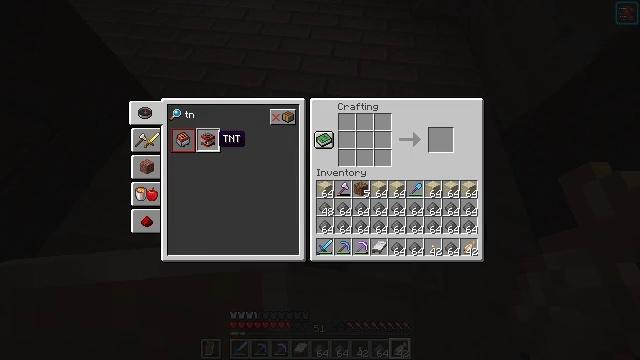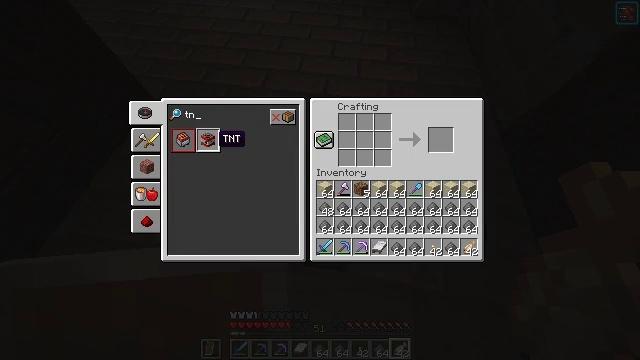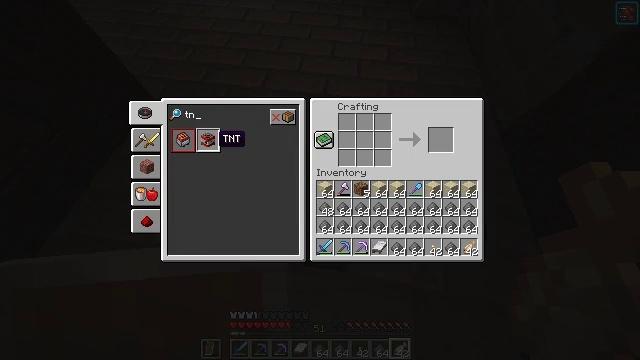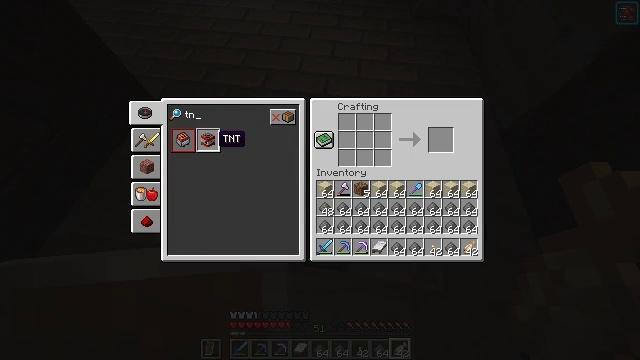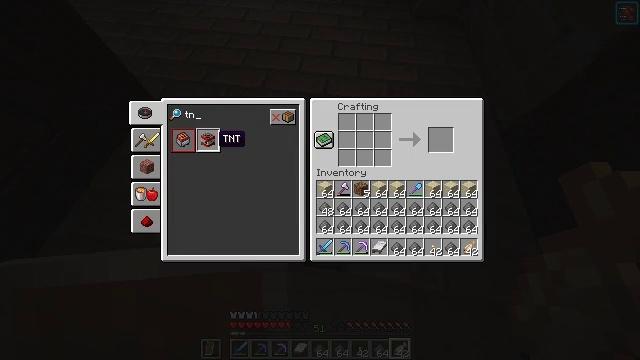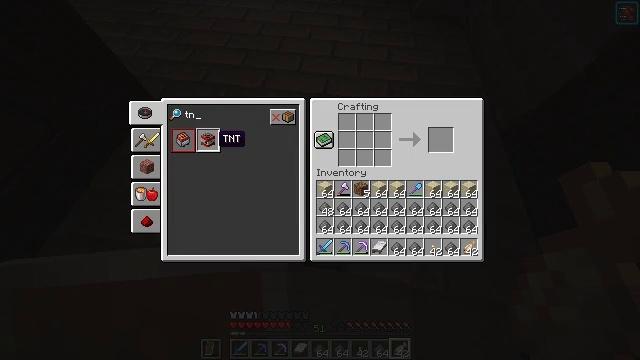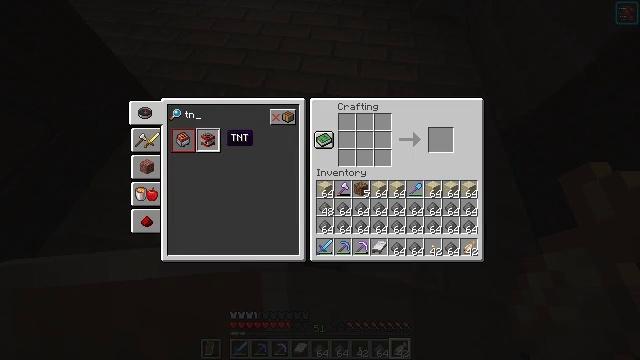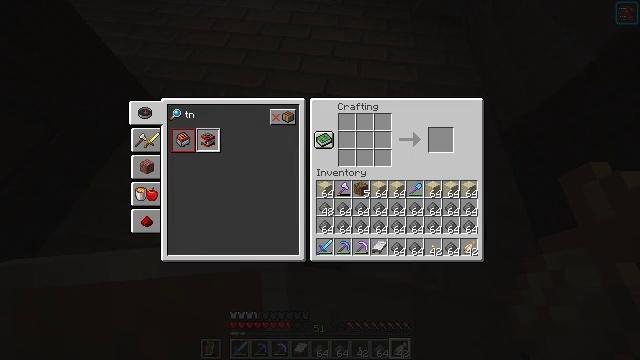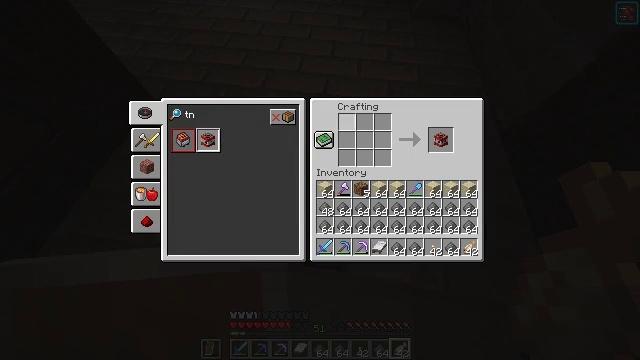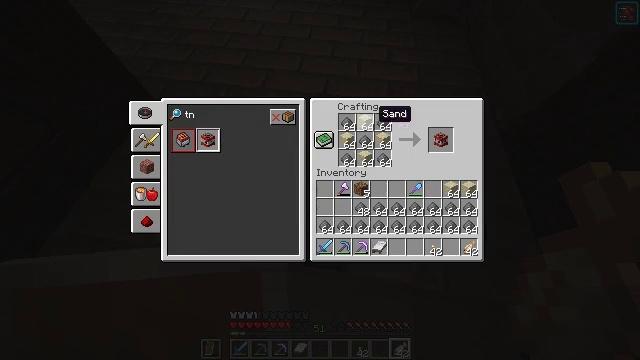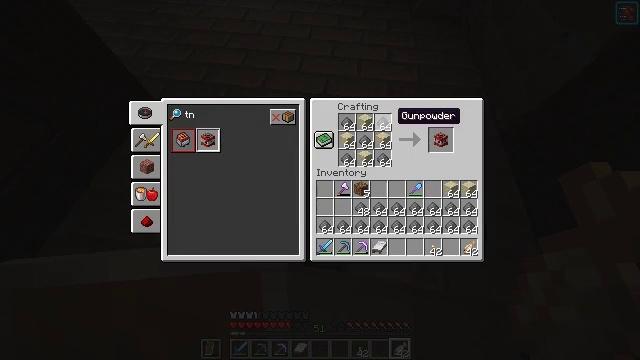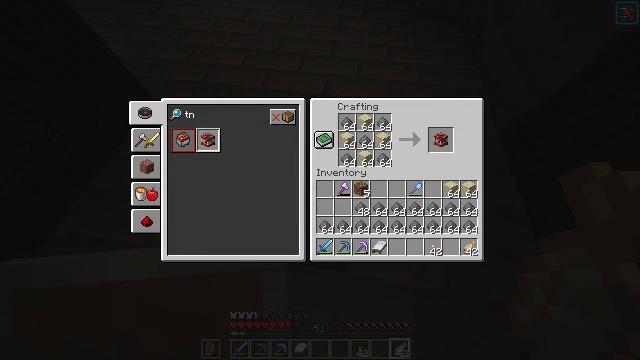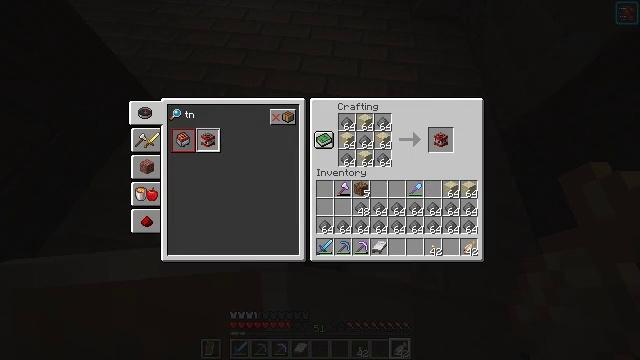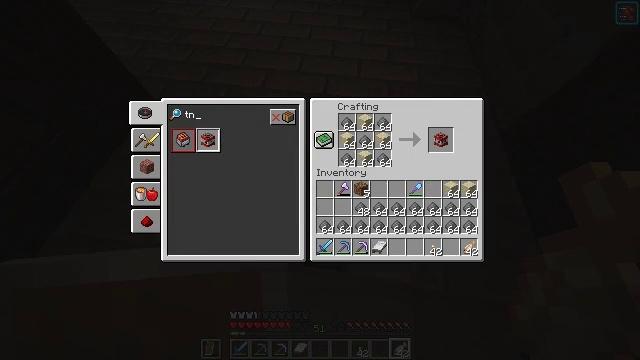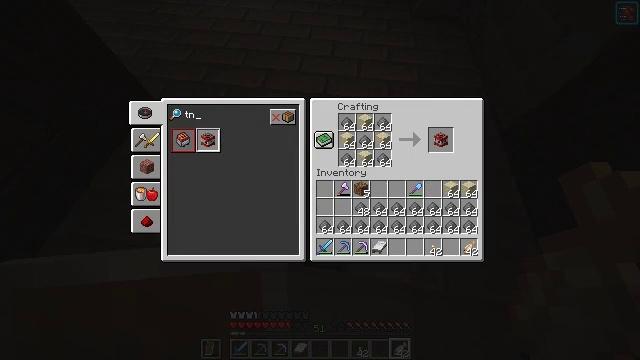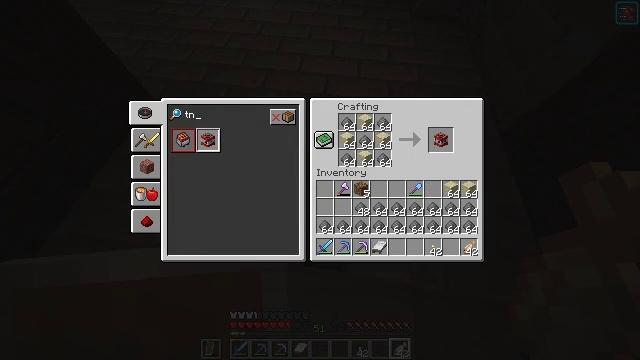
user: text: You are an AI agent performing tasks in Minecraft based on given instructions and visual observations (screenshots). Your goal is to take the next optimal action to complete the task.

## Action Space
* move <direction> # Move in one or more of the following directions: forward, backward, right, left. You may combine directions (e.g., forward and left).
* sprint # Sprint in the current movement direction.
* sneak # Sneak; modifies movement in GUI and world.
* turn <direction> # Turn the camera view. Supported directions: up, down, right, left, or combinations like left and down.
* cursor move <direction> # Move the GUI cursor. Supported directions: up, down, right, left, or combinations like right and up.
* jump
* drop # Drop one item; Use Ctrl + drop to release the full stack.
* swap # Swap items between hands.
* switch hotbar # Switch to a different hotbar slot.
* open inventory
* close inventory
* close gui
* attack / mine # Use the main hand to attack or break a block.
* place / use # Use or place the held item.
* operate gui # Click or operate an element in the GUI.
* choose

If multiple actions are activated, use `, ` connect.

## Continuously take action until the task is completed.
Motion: motion action
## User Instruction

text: Combine gunpowder and sand to craft TNT.
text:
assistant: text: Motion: sneak
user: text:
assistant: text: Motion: sneak
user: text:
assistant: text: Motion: sneak, operate gui
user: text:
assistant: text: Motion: sneak, operate gui
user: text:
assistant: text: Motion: sneak
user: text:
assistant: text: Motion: sneak, cursor move right
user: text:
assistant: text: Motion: sneak, cursor move right and up
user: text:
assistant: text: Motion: sneak, cursor move right and up
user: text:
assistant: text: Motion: sneak, cursor move right
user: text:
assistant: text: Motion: sneak, cursor move right
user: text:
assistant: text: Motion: sneak, cursor move right
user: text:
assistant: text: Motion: sneak, cursor move right
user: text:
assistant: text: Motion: sneak
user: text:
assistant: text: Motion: sneak
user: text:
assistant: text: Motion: sneak, cursor move right
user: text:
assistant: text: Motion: sneak
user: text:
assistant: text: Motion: sneak
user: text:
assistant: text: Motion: sneak, operate gui
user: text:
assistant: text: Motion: sneak, operate gui
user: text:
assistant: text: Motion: sneak
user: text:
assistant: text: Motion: sneak, cursor move left
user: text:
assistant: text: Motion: sneak, cursor move left
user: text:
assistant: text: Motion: sneak, cursor move left
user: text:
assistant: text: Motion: sneak, cursor move left
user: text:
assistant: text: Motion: sneak, cursor move left
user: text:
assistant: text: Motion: sneak, cursor move left
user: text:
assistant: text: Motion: sneak, cursor move left
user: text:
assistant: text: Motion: sneak, cursor move left
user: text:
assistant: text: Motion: sneak
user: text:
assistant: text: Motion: sneak, cursor move left